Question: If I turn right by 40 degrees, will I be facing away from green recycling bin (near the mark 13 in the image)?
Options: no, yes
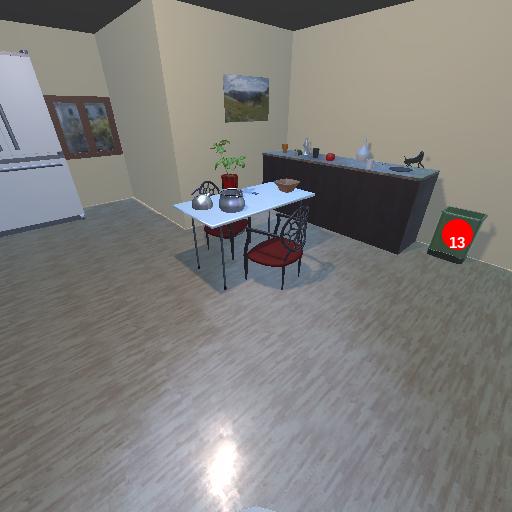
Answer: no